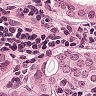
Metastatic tissue present: yes